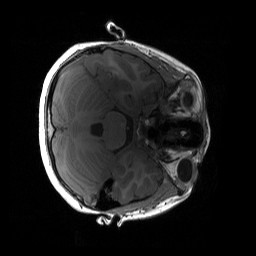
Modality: T1w
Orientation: axial
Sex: female
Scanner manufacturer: siemens
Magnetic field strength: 3 T
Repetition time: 1.9 s
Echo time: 0.00243 s